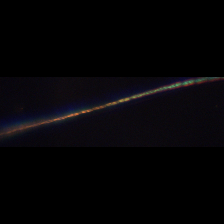
Taxon: Leptocylindrus
Group: Diatoms